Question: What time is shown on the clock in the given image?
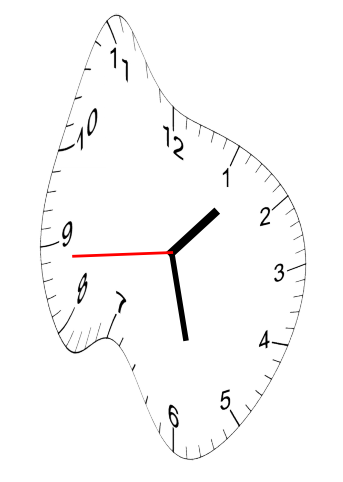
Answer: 01:27:44